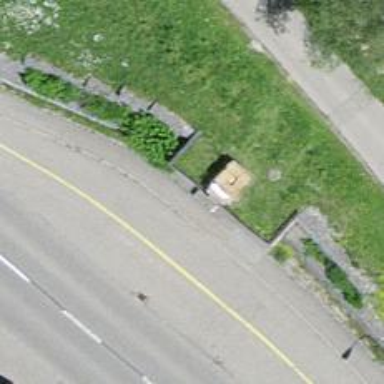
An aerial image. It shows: Bus stop with shelter. It is platform for public transport.